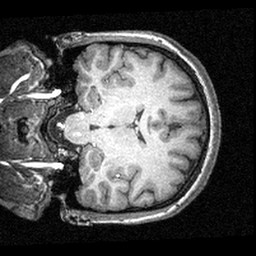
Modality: T1w
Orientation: coronal
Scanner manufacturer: siemens
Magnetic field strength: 3 T
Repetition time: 1.57 s
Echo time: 0.00304 s